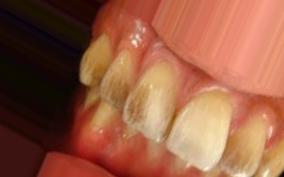
Condition: Tooth Discoloration